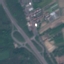
Label: Highway